Question: This is a scenario I've encountered pretty regularly - and worked around it rather than try to solve it.
I have a control workbook with the following worksheets

In the workbook is a named range "myData" which is the data in sheet "Data".
The 'VBA' gets data and pastes it in "Data" then renames the range then refreshes the pivot table which uses the named range as its source. Then the routine copies the sheets 'Array("Pivot", "Data", "notes")' into a fresh workbook which gets saved in a different location as "NewWorkbook.xlsx"
Now if I open the NewWorkbook and look at the data source for the pivot it is referring to the original control workbook.
Is there a simple way of making sure the pivot refers to the data in the new workbook? Should I not use a named range?
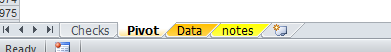
Answer: You need to update the sourcedata of the pivotcache
'''
Sheets(Array("Data", "Pivot", "notes")).Copy
With ActiveWorkbook.Sheets("Pivot").PivotTables(1)
.PivotCache.SourceData = "myData"
.RefreshTable
End With
'''
for instance